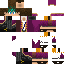
A male human skin with medium skin, wearing brown long hair dressed in a blue hoodie and black pants, featuring a closed mouth.